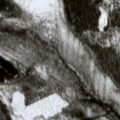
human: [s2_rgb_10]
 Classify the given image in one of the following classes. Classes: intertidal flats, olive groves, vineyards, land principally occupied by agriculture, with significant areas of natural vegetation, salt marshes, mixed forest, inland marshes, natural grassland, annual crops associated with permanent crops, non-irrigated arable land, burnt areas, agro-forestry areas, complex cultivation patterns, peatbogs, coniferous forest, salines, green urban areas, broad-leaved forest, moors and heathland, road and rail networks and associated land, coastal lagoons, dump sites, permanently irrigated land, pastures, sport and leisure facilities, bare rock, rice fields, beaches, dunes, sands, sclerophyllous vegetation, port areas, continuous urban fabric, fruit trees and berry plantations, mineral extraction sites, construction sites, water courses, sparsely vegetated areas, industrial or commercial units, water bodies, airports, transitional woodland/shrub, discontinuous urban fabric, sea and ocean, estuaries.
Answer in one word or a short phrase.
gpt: coniferous forest, transitional woodland/shrub, peatbogs